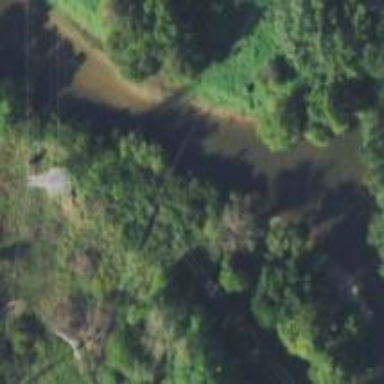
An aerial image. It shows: Power pole.